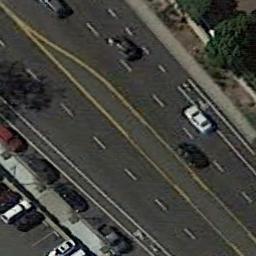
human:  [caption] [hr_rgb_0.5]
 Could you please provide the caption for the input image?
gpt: The freeway is next to the parking lot with some cars .

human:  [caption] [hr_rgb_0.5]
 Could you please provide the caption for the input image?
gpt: There are green belts on both sides of the freeway and there are many cars on the freeway .

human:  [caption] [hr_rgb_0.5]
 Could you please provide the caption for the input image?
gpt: The straight freeway has some moving cars and a parking lot is on one side of the freeway .

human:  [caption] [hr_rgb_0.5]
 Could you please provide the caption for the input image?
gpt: There are no cars on the motorway .

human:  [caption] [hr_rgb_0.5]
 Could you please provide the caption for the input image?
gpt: A freeway with a parking lot beside .